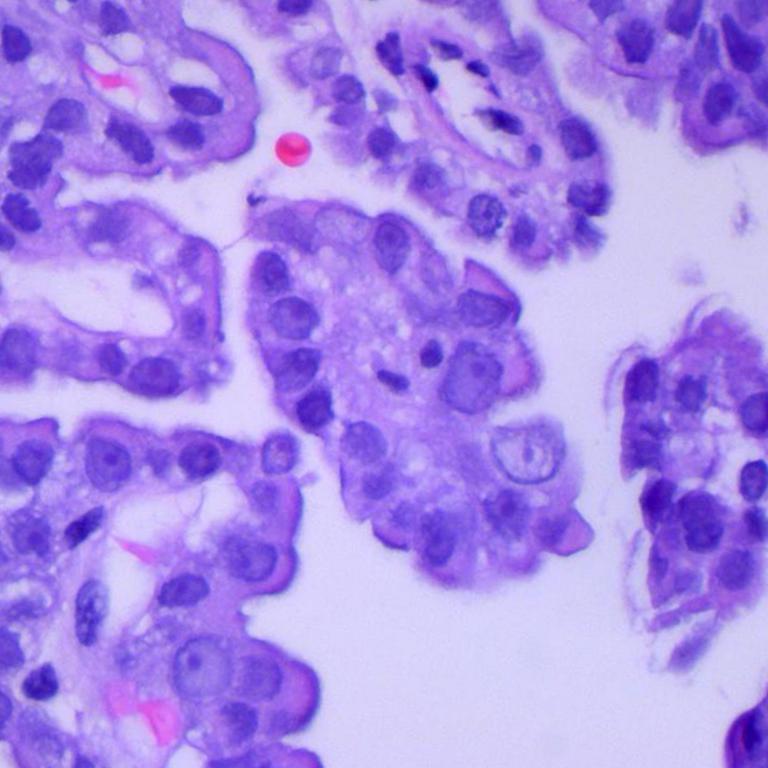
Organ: lung
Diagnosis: adenocarcinomas